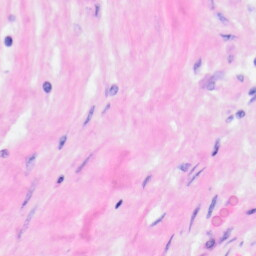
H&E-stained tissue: Kidney